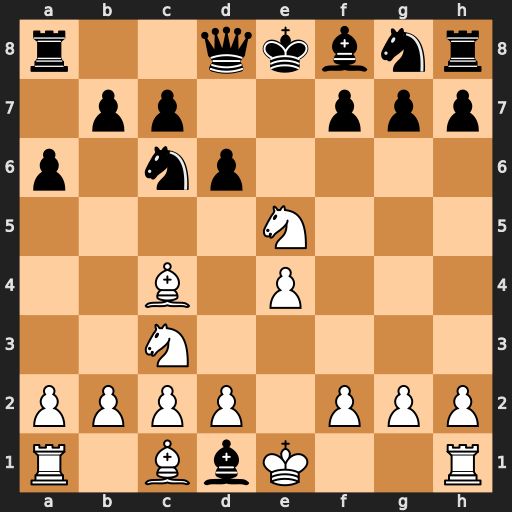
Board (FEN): r2qkbnr/1pp2ppp/p1np4/4N3/2B1P3/2N5/PPPP1PPP/R1BbK2R
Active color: w
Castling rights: KQkq
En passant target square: -
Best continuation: Bxf7+ Ke7 Nd5#